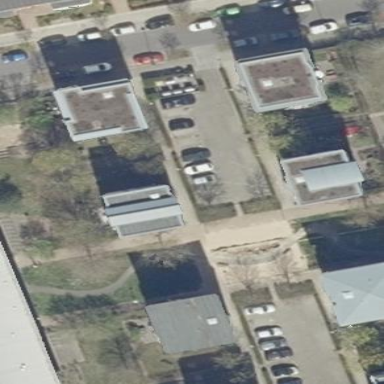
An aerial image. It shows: Street-side parking area.